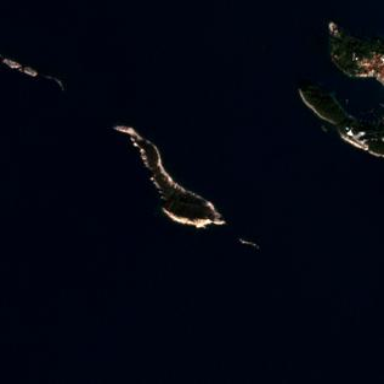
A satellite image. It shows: Islet along the natural coastline.